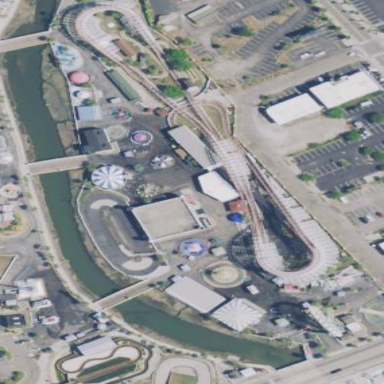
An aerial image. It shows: Theme park.